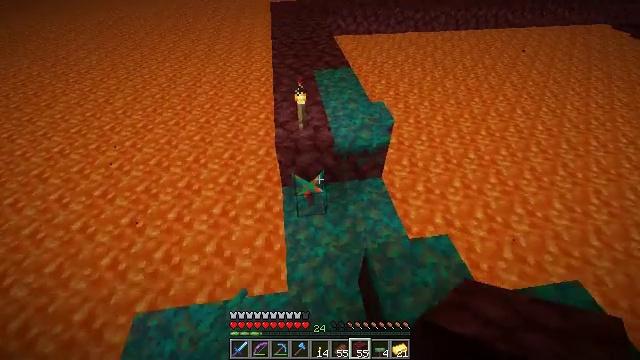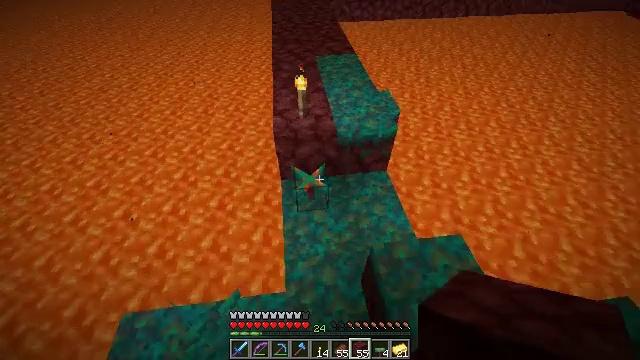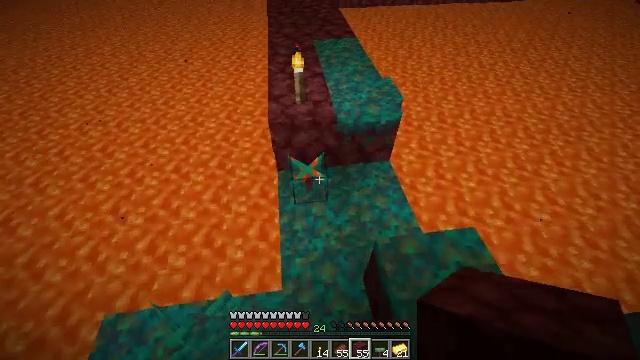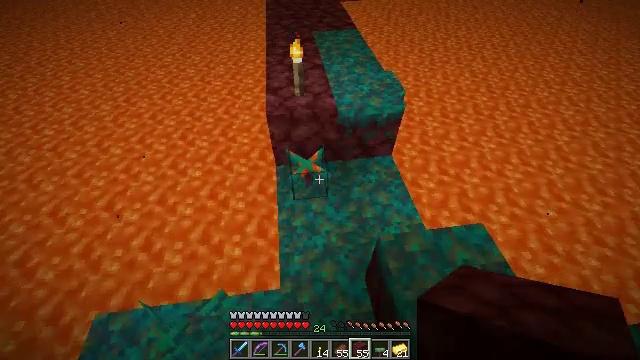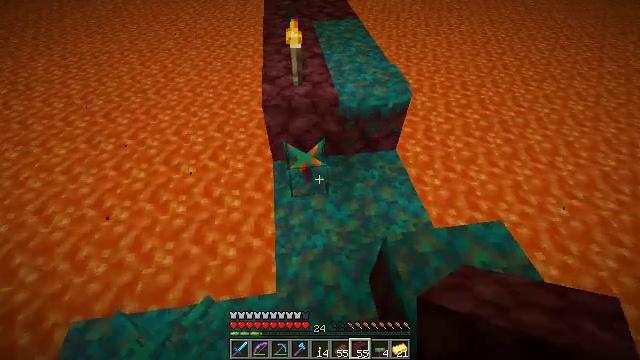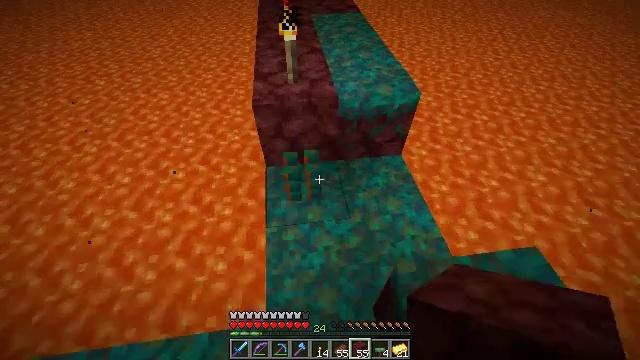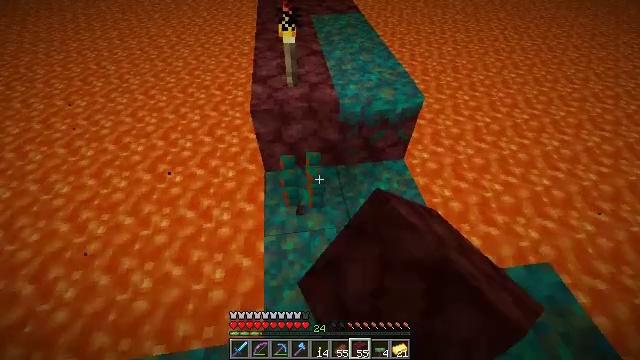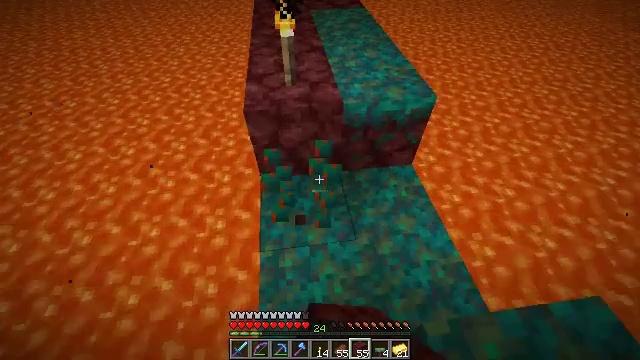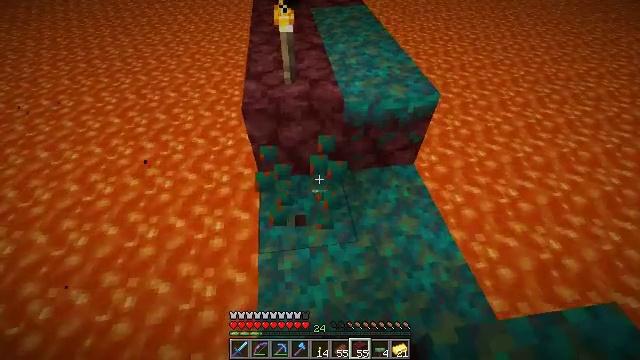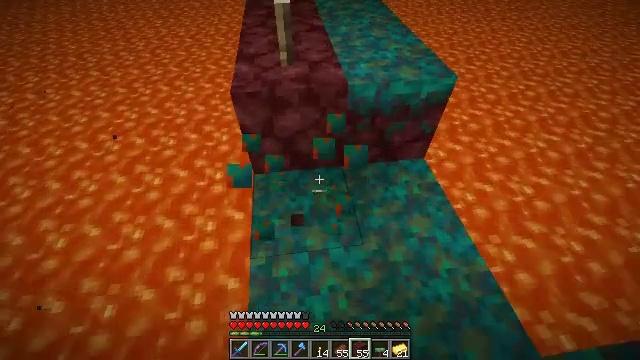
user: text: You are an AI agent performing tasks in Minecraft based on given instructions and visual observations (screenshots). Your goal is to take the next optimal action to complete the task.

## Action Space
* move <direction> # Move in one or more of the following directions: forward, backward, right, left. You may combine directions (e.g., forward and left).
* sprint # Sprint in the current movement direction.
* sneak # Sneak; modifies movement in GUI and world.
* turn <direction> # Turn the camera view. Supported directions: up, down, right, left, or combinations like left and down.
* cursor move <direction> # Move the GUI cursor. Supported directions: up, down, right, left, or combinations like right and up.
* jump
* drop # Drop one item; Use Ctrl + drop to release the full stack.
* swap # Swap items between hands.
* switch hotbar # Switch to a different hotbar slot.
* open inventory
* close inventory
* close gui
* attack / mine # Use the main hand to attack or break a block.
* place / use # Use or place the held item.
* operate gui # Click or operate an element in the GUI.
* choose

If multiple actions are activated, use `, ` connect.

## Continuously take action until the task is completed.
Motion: motion action
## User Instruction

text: Gather warped fungus in the Nether.
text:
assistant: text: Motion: move forward, turn down
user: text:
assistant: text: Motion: move forward, turn down
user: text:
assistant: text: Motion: move forward
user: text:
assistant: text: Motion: move forward
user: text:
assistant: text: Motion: move forward, attack / mine
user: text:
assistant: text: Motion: move forward, attack / mine
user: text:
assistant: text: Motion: move forward
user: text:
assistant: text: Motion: move forward
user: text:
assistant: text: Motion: move forward
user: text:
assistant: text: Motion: no_op